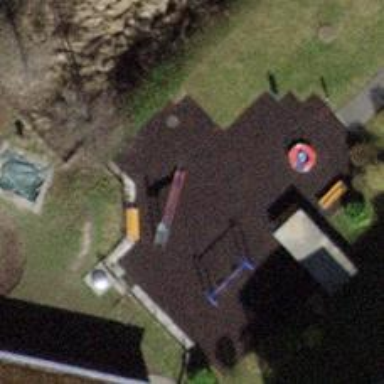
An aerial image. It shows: Playground area for leisure activities on the land.